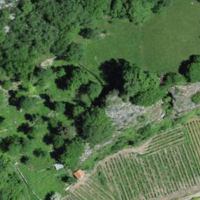
EUNIS habitat code: 40
Species observed at this site:
Erodium cicutarium